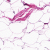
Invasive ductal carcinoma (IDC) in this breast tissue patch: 0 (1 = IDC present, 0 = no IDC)